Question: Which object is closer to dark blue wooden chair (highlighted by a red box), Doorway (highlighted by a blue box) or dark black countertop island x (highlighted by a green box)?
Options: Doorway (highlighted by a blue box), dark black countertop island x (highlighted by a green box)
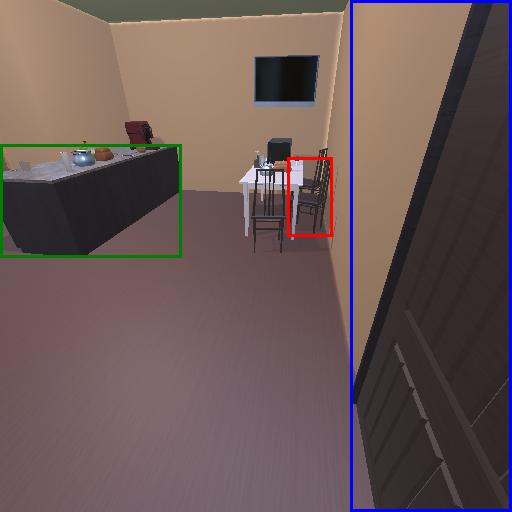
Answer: Doorway (highlighted by a blue box)